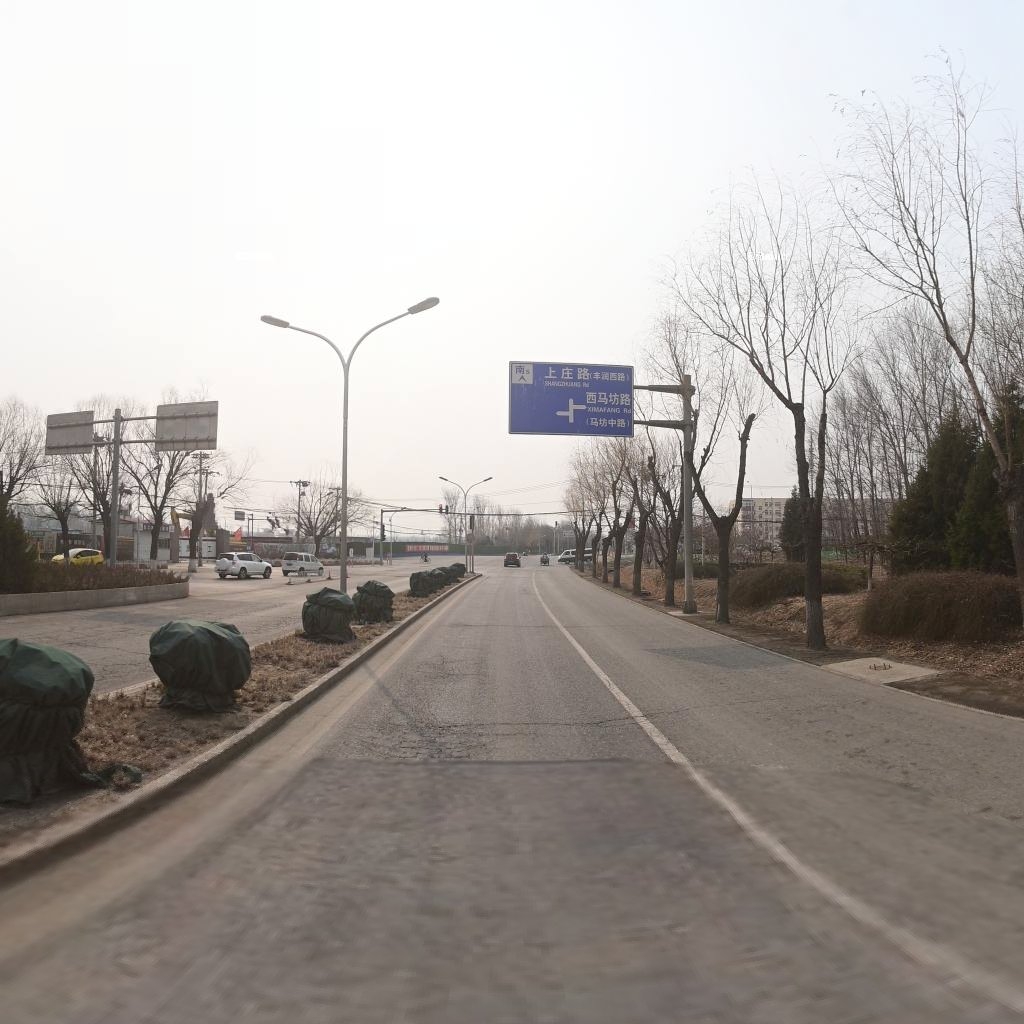
Region: Haidian
Road damage annotations: alligator crack, transverse crack, alligator crack